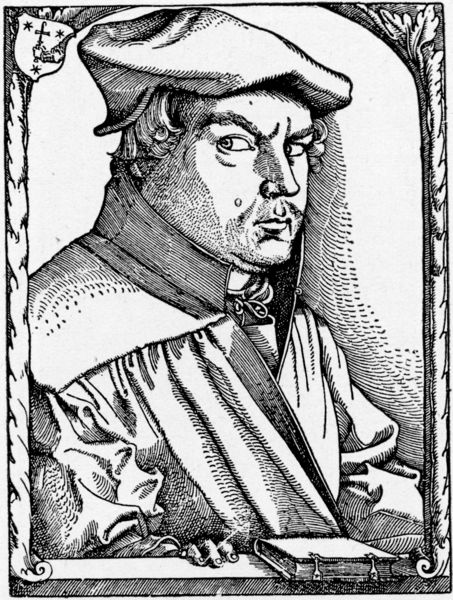
Titel: Bildnis des Caspar Hedio
Künstler: Hans Baldung Grien
Institution: (Seriendruck)
Schlagwörter: blätter, hand, mann, schatten, weiß, fenster, finger, frisur, grau, haar, hut, kleider, mund, nase, profil, schwarz, stirn, blick, haube, ornament, schleife, bart, jung, kappe, mütze, augen, band, bibel, böse, falten, gesicht, kragen, rahmen, ärmel, bildnis, herr, portrait, porträt, auge, gewand, haare, mantel, augenbrauen, lippen, locken, renaissance, schulter, ranken, holzschnitt, rahmung, man, grafik, graphik, schattierung, ernst, streng, pupillen, verzierung, augenbraue, dreiviertelprofil, kritisch, betrachter, nische, philosoph, buch, kreuz, druck, schnitt, schwarzweiss, sterne, schraffur, holzstich, radierung, stich, wappen, talar, seitenblick, halbprofil, mittelalter, klerus, luther, gelehrter, kupferstich, warze, eichenlaub, reformation, kontakt, bartlos, humanist, muttermal, seriendruck, schließen, bucvh, schaube, verschlagen, schielt, auben, punktierung, mützt, zughand